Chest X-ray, PA view. Patient: 50 years old, sex M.
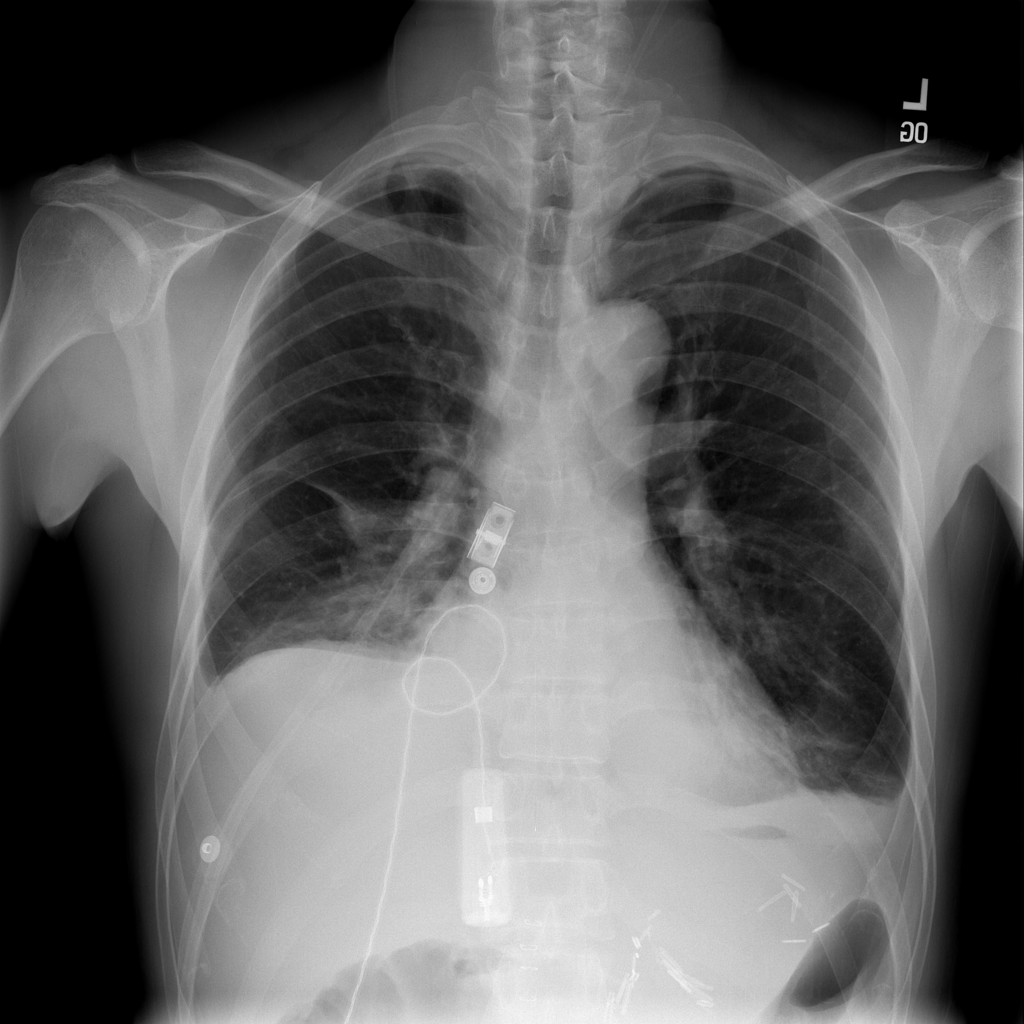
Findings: Effusion, Infiltration